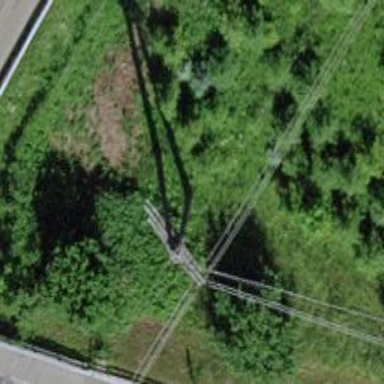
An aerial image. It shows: Power line in the image.